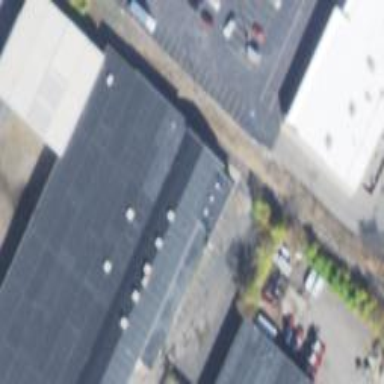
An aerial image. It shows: Commercial building.